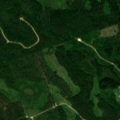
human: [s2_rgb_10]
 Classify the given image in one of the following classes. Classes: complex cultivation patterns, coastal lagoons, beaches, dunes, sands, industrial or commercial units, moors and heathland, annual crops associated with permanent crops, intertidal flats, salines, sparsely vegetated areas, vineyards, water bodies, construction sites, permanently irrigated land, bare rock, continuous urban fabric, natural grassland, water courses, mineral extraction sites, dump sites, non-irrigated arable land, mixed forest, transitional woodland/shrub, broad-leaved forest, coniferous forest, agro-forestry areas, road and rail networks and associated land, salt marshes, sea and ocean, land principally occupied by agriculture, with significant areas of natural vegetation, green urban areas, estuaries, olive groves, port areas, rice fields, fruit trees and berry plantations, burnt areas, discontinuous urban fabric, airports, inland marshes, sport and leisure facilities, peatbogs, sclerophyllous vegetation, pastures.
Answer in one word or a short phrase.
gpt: coniferous forest, mixed forest